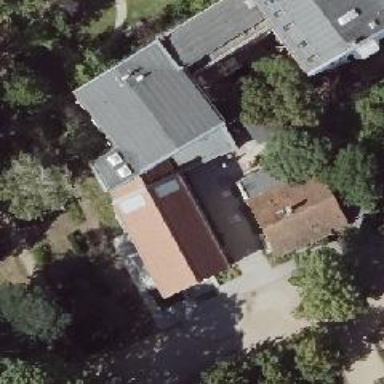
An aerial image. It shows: Cafe.